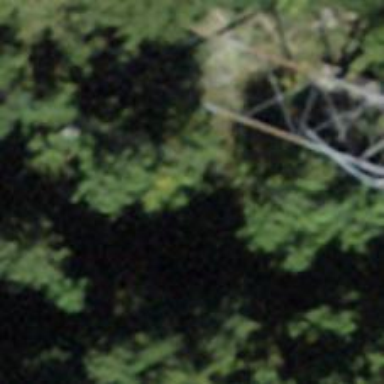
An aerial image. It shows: Pylon for aerialway.